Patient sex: M
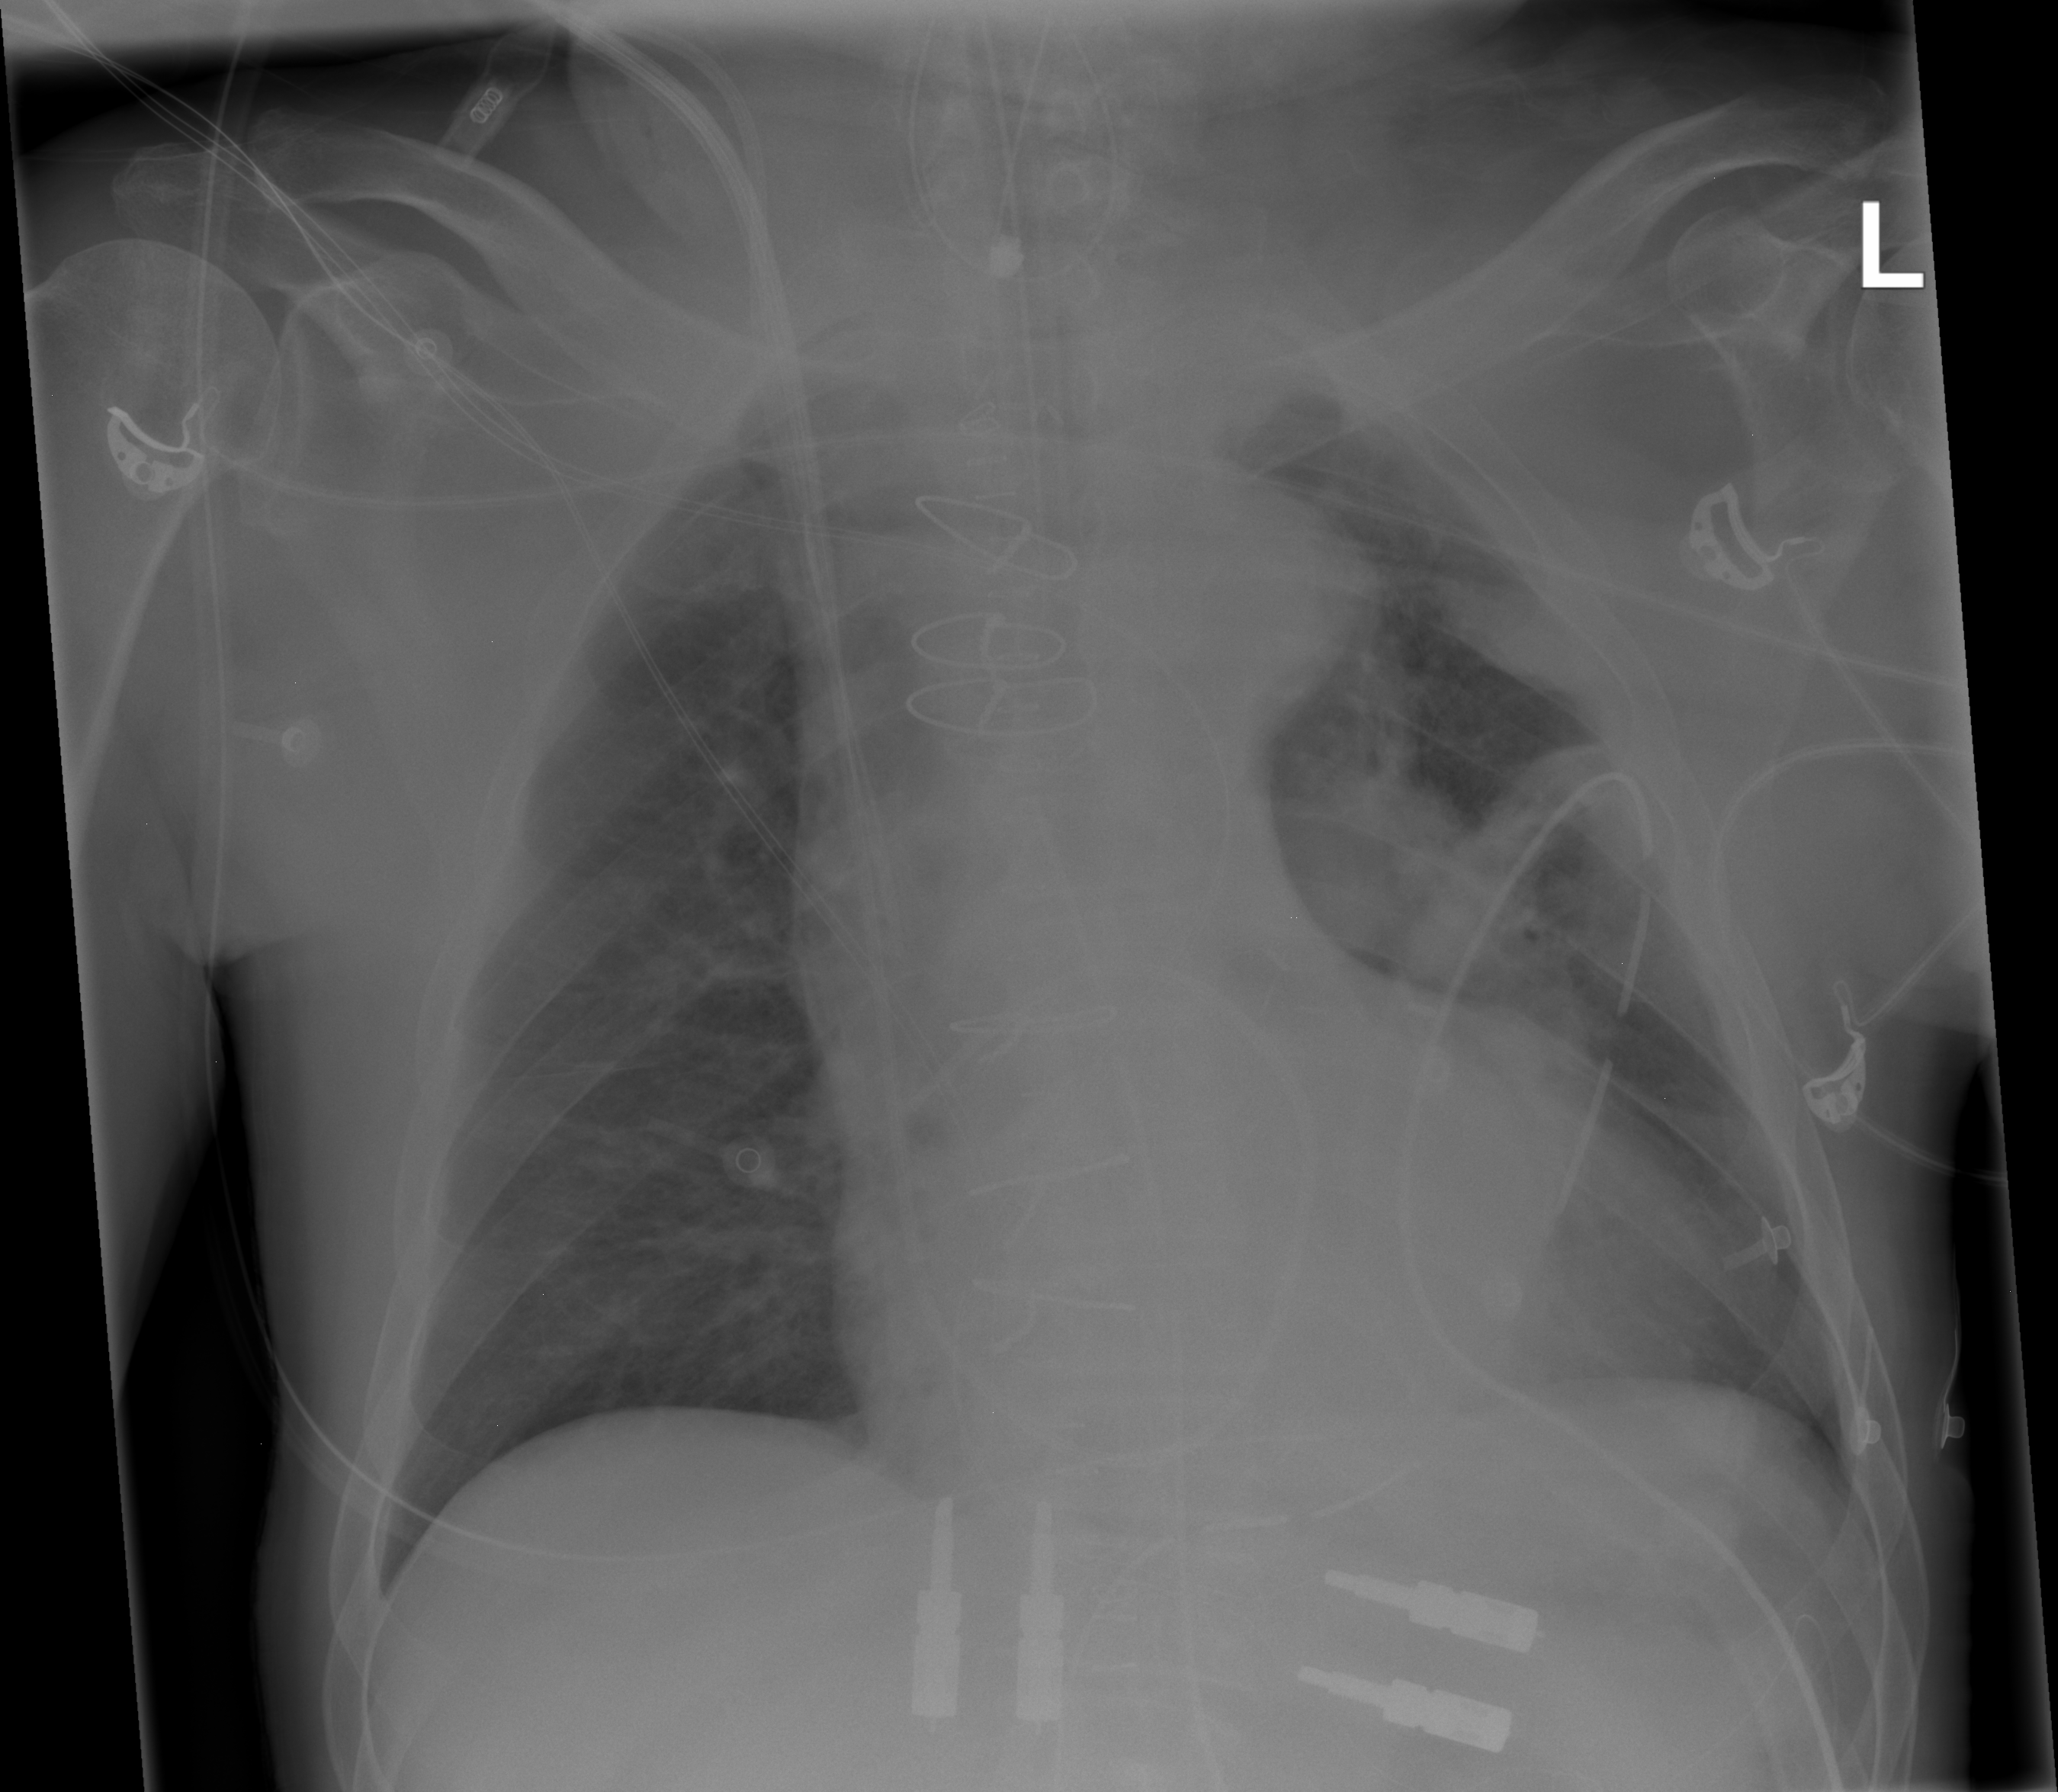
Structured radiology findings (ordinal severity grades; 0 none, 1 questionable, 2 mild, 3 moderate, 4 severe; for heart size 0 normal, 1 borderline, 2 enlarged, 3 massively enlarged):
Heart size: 2
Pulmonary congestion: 0
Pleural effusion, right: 0
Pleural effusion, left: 2
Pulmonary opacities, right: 0
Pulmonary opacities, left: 0
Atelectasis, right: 0
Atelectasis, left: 2